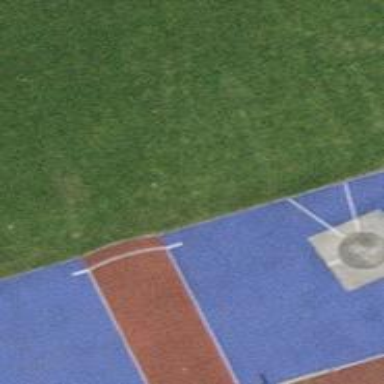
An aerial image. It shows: Tartan track designed for javelin throw in leisure land area.